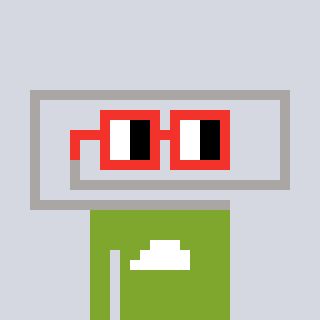
a pixel art character with square red glasses, a paperclip-shaped head and a slimegreen-colored body on a cool background